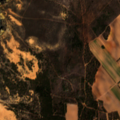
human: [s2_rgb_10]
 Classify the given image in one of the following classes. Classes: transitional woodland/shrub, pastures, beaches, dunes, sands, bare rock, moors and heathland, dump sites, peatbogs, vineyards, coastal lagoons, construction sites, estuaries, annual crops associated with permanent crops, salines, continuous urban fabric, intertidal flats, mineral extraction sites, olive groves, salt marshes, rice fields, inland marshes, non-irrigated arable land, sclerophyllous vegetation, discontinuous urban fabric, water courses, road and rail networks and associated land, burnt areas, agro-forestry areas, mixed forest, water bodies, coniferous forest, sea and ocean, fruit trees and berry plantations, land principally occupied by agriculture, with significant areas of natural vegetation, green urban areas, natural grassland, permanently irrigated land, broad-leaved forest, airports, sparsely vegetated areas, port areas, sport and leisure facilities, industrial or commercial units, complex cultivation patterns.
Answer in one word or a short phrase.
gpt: non-irrigated arable land, permanently irrigated land, sclerophyllous vegetation, transitional woodland/shrub, beaches, dunes, sands, sea and ocean